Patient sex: M
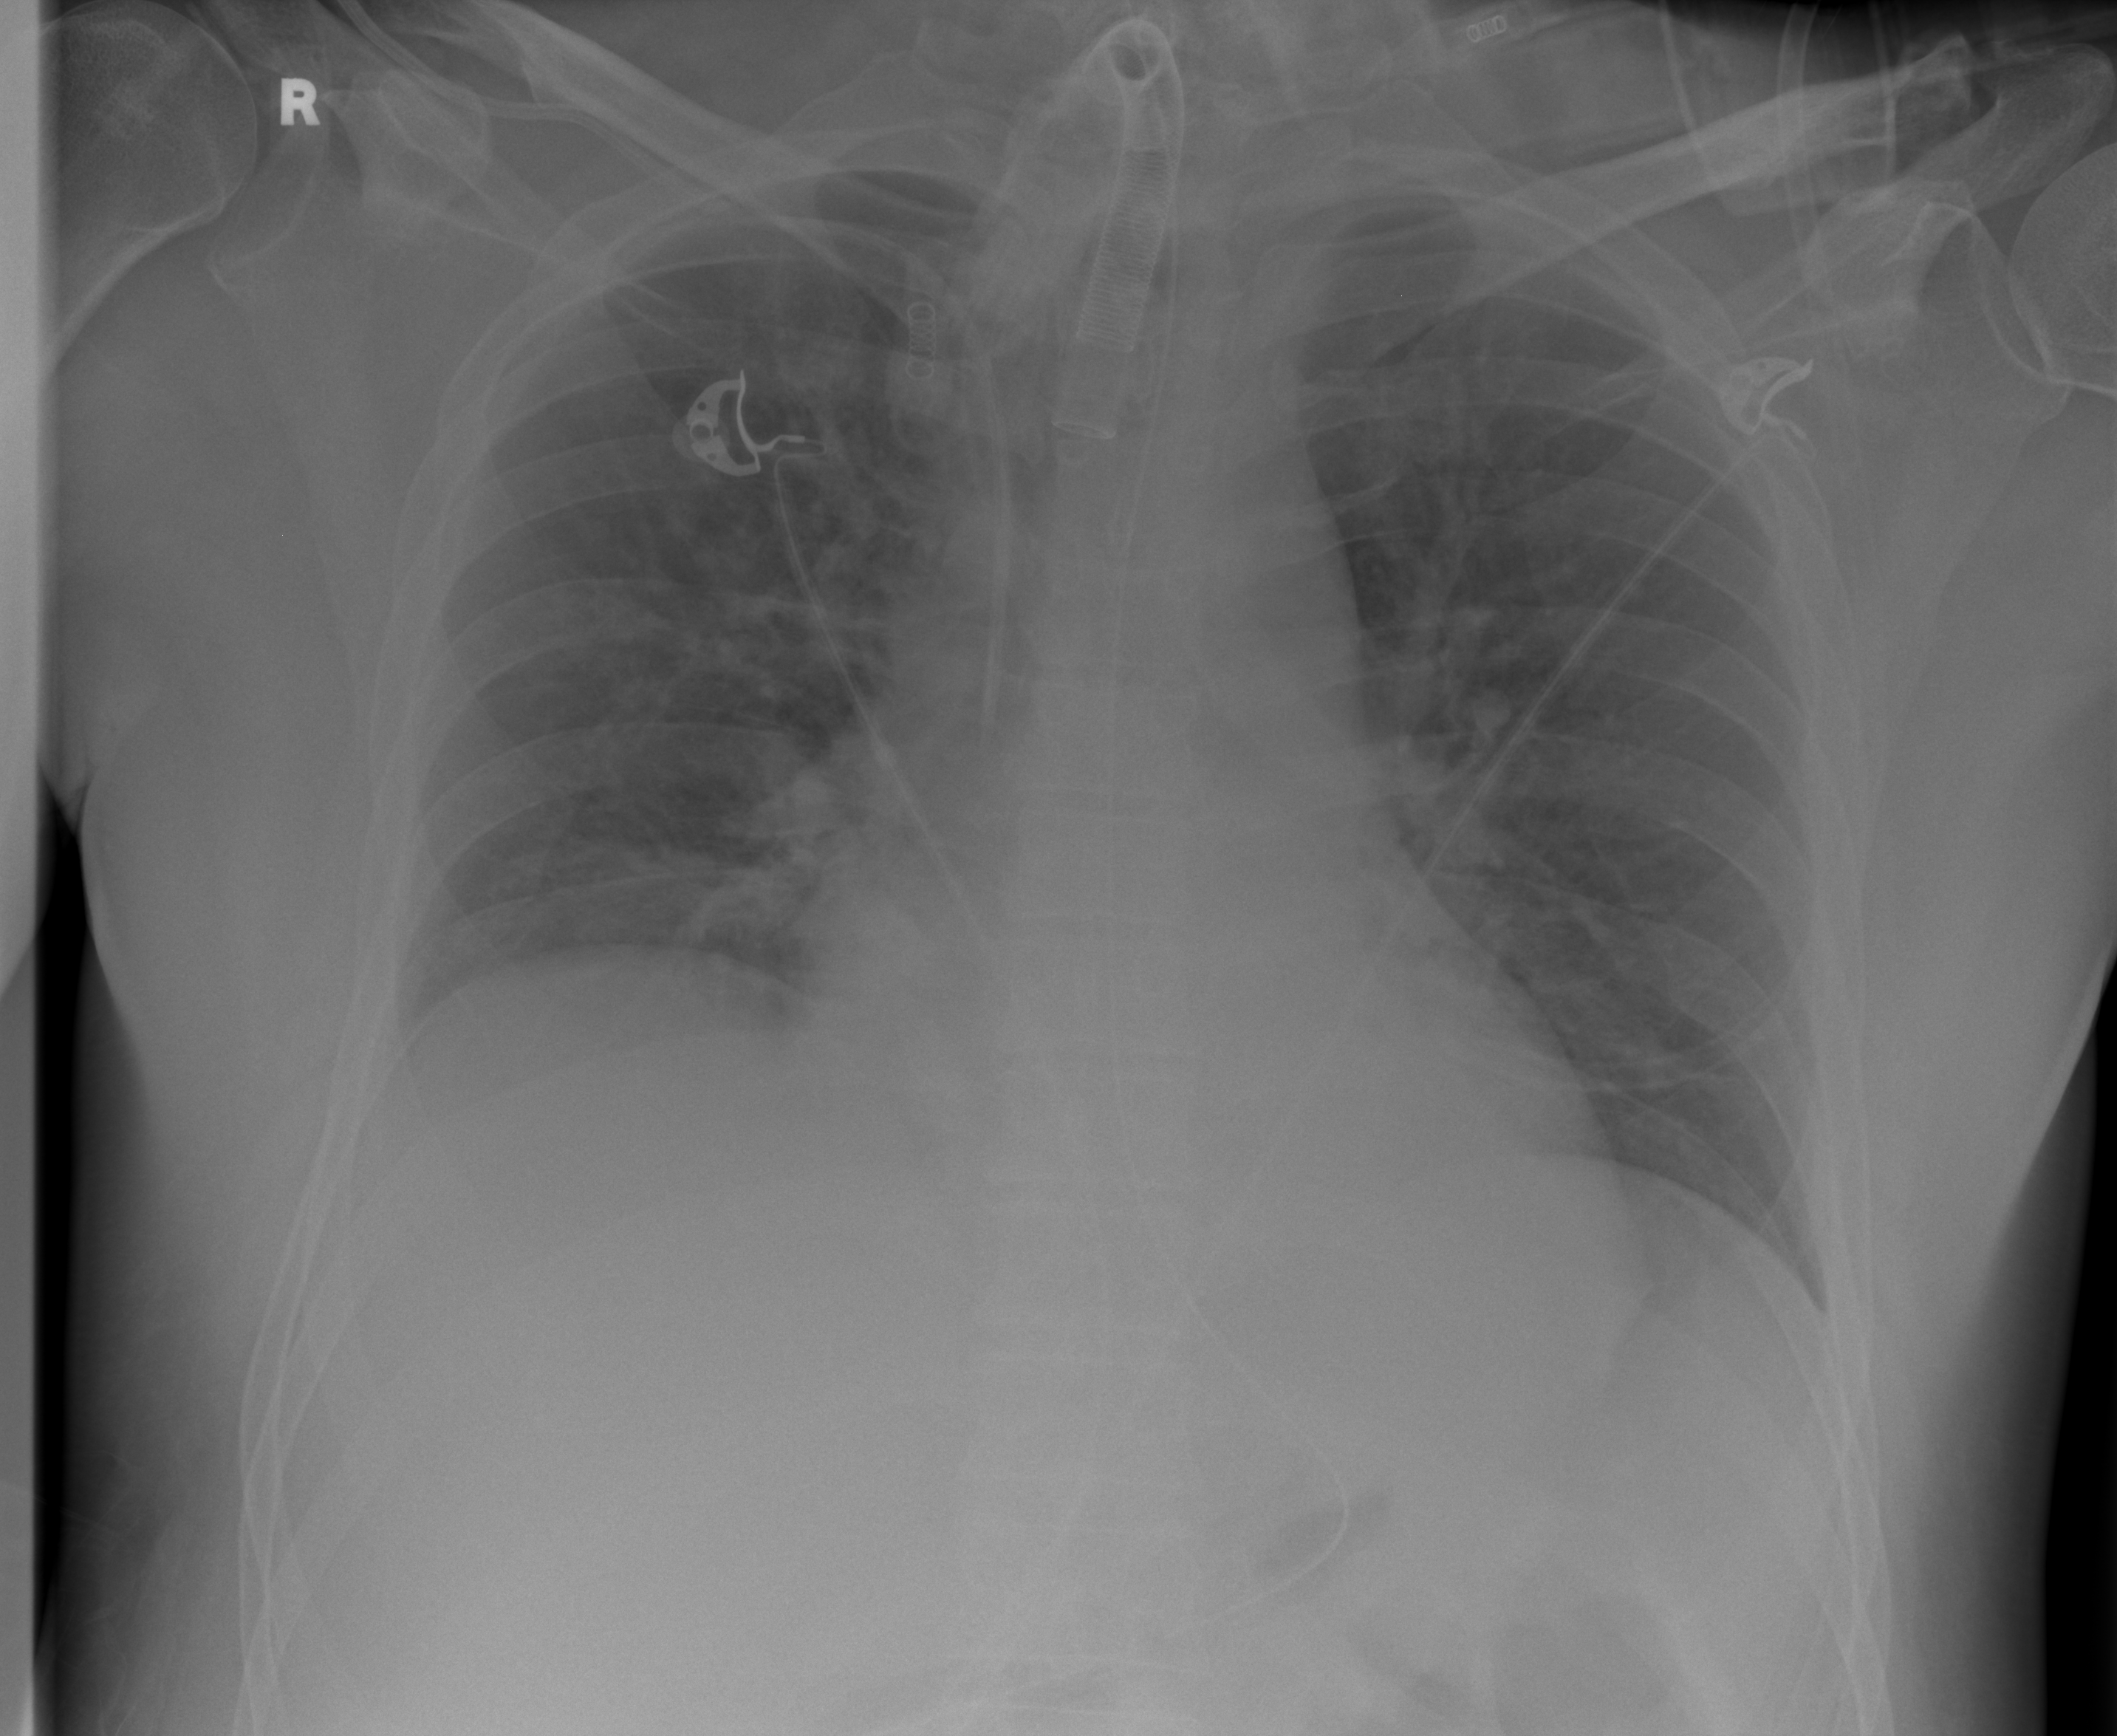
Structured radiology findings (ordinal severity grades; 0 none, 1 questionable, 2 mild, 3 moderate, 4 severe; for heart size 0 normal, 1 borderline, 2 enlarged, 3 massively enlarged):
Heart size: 0
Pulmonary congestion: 2
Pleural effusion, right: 0
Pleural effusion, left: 0
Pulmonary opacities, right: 0
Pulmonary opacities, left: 0
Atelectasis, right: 0
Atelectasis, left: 0